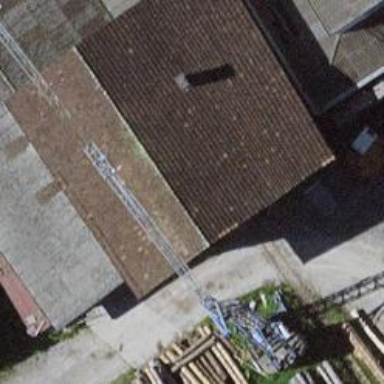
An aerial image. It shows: Industrial building.